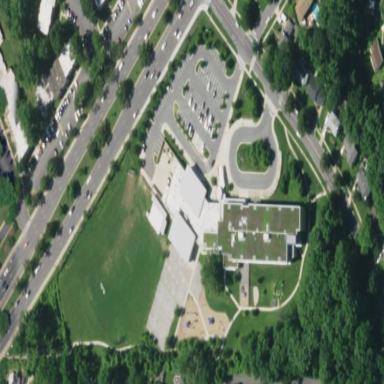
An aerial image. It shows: School.